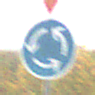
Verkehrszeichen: Kreisverkehr
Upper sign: VorfahrtGewaehren
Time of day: SunriseSunset
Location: Outdoor (Nature)
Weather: PartlyCloudy
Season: NotSpecified
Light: Natural